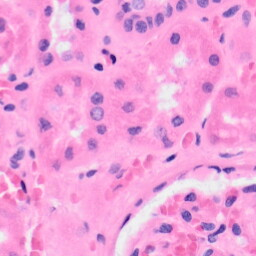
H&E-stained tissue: Kidney